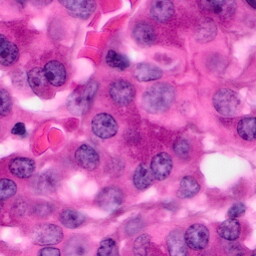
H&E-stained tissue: Pancreatic